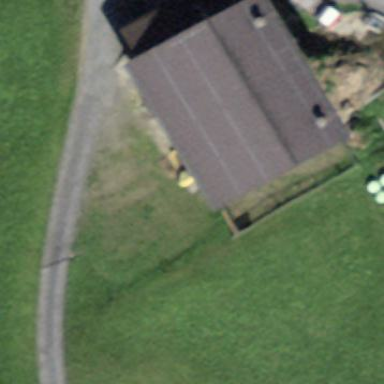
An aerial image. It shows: Rural barn.